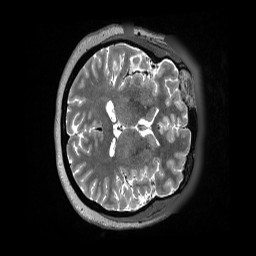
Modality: T2w
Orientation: axial
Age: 46
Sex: female